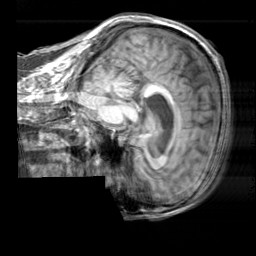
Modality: T1w
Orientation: sagittal
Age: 40
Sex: male
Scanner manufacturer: siemens
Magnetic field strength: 3 T
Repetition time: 2.3 s
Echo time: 0.00303 s